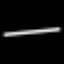
Label: line